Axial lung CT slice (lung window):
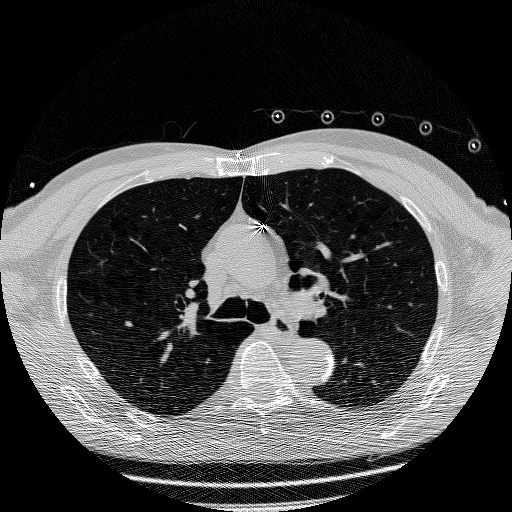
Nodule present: no